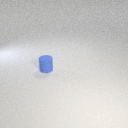
small blue rubber cylinder